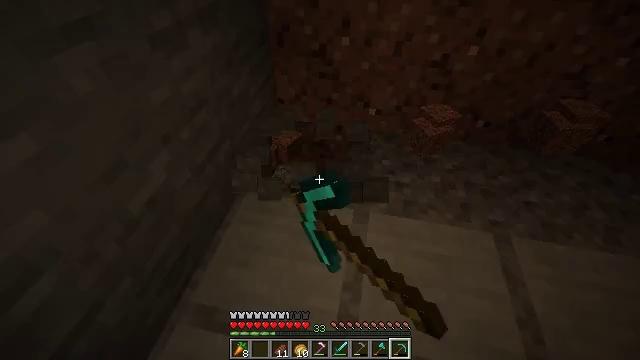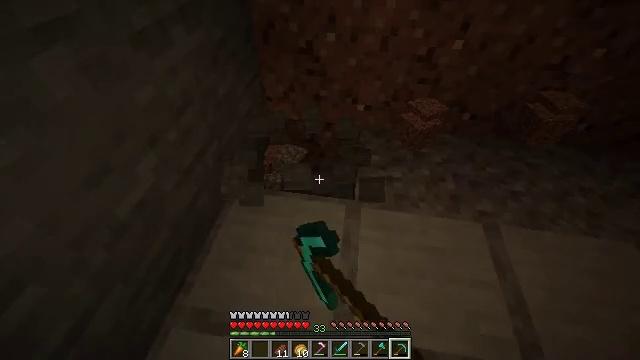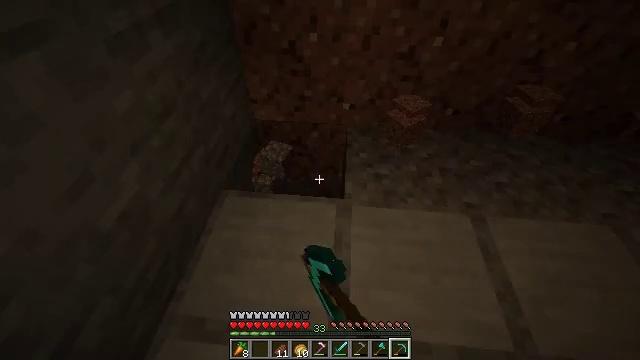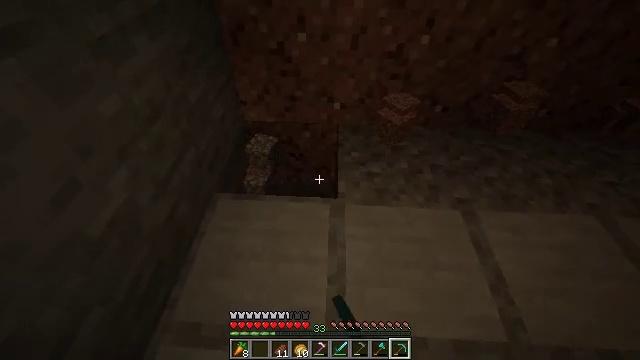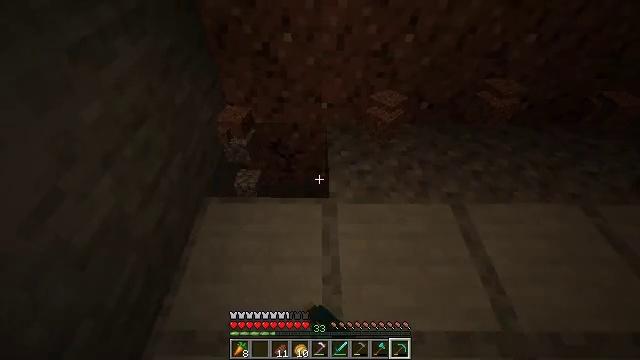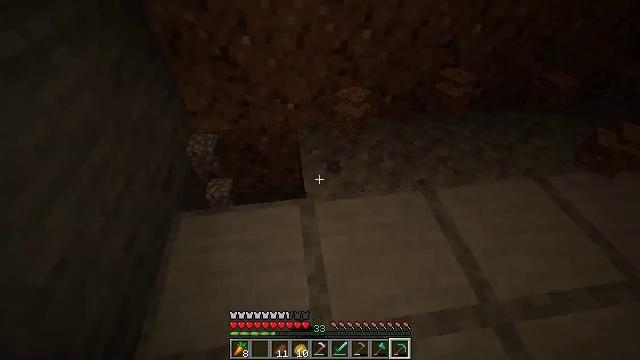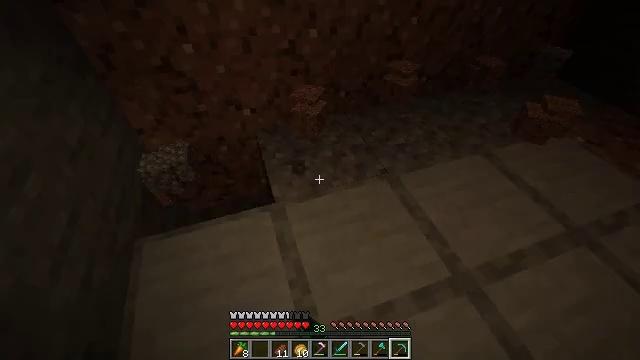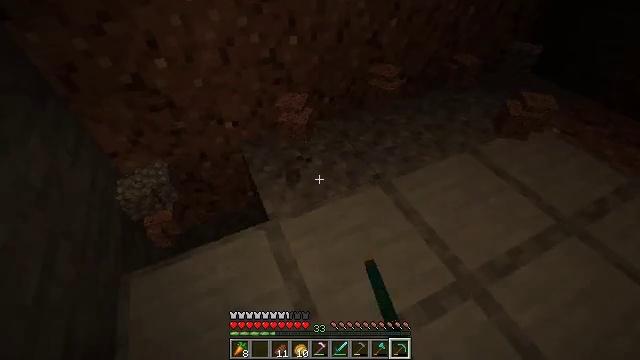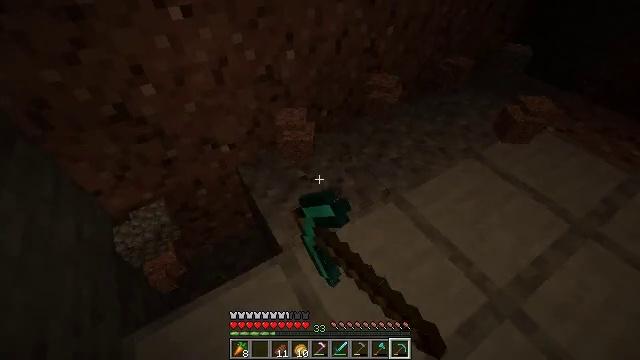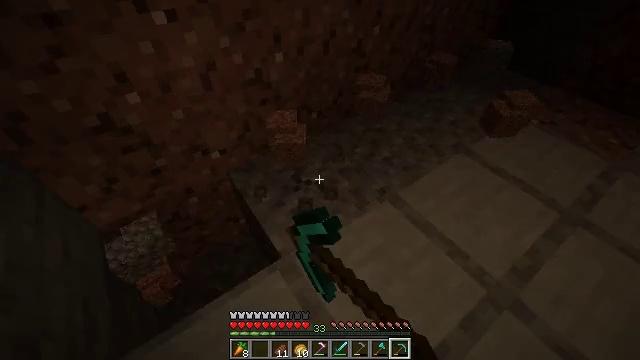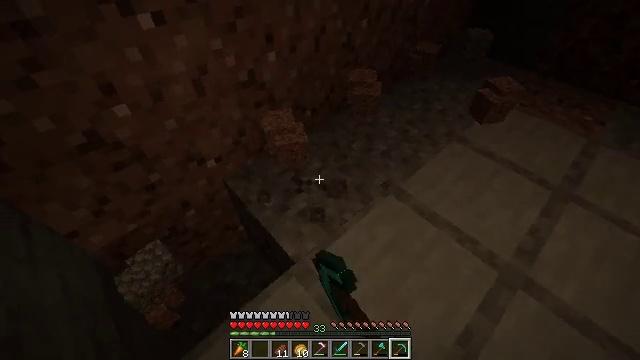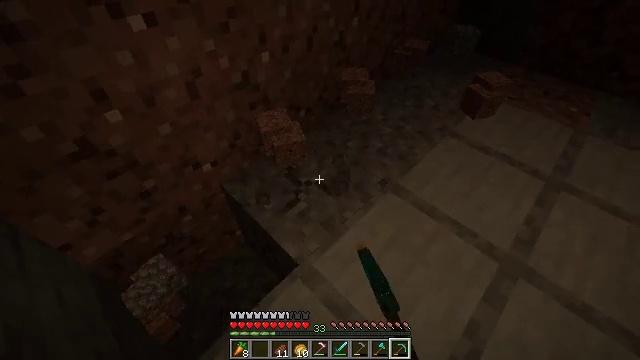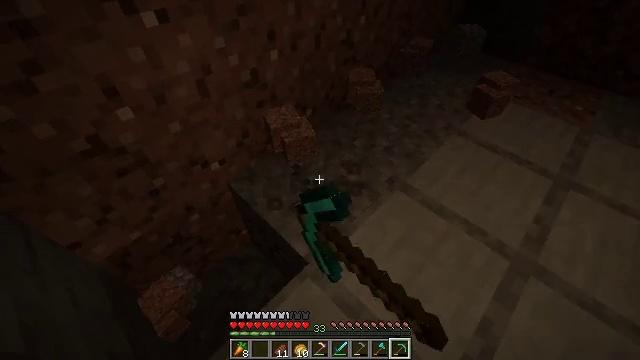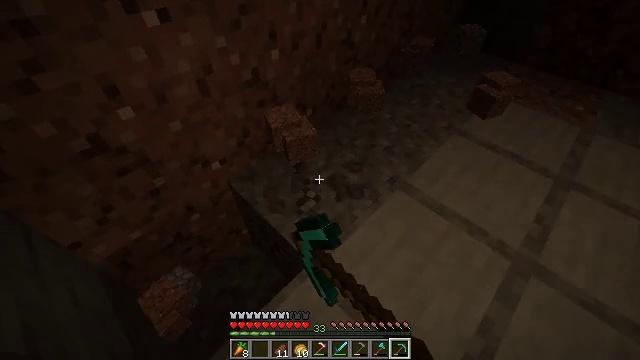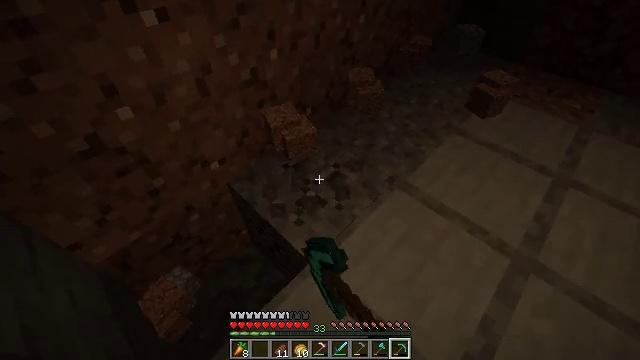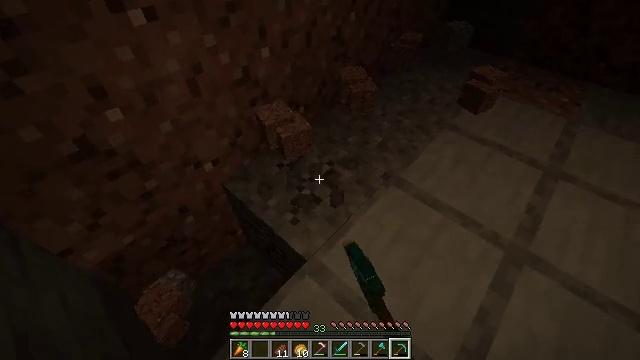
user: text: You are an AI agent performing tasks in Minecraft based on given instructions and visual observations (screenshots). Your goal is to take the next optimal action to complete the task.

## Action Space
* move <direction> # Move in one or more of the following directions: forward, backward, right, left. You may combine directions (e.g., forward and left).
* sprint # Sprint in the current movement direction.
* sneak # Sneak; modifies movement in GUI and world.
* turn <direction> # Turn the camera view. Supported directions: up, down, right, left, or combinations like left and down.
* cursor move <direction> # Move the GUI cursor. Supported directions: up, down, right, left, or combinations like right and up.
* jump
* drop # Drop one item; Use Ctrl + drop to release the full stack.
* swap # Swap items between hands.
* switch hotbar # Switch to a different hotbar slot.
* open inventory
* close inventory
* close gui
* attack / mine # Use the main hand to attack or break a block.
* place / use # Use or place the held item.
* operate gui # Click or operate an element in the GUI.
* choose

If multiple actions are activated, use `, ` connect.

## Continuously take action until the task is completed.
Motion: motion action
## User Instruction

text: Mine gravel from the ground.
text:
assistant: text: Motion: turn right, attack / mine
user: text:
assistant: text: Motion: turn right, attack / mine
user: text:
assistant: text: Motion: turn right, attack / mine
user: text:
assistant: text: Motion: turn right, attack / mine
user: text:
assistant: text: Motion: turn right, attack / mine
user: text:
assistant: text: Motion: move forward and move left, turn right, attack / mine
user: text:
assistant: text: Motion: move forward and move left, turn right, attack / mine
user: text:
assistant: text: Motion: move forward and move left, turn right, attack / mine
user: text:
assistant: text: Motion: move left, turn right, attack / mine
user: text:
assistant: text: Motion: turn right and down, attack / mine
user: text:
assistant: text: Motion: turn right, attack / mine
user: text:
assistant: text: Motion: attack / mine
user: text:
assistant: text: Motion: attack / mine
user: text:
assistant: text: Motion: attack / mine
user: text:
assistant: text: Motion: turn right, attack / mine
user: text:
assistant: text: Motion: turn right, attack / mine
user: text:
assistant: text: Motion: turn right, attack / mine
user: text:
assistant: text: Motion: turn right, attack / mine
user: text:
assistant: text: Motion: turn right, attack / mine
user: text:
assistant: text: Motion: turn right, attack / mine
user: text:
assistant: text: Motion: move left, attack / mine
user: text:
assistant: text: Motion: move forward and move left, attack / mine
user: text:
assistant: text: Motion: move forward and move left, turn right, attack / mine
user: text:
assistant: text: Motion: move forward and move left, turn right, attack / mine
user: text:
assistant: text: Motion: turn right, attack / mine
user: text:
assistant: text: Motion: turn right, attack / mine
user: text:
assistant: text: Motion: attack / mine
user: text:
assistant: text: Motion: turn right, attack / mine
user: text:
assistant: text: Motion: turn right, attack / mine
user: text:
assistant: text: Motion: turn right, attack / mine